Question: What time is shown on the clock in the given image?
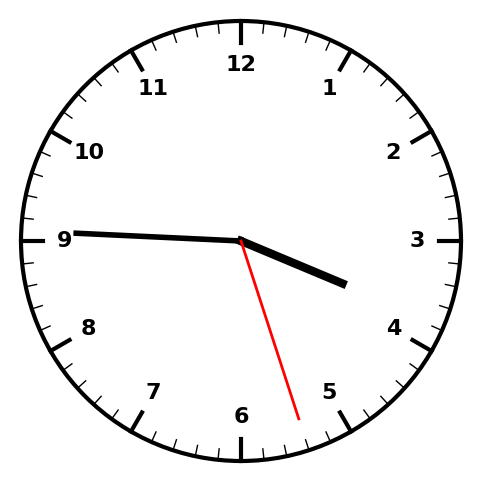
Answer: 03:45:27